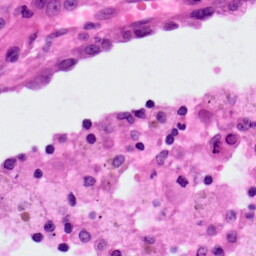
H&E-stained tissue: Lung